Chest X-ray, PA view. Patient: 43 years old, sex F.
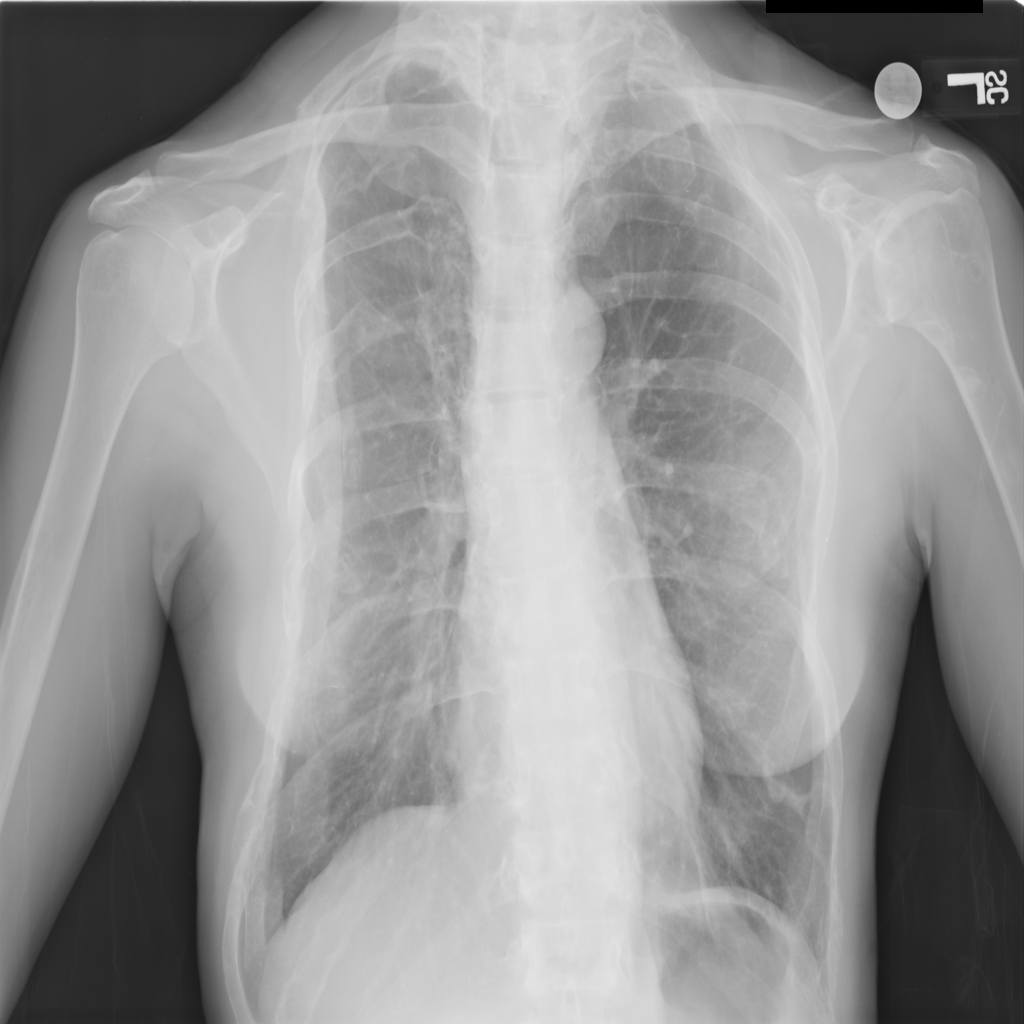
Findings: No Finding